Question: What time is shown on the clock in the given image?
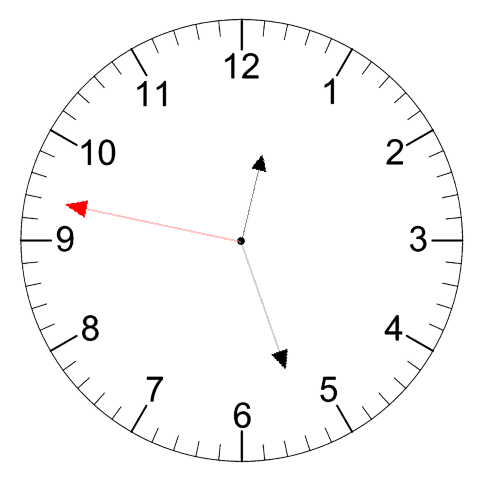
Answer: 12:26:47